Question: I am trying to get pyspark working on Windows.
I think I have all the necessary files installed such as Scala, Java 8 and Spark.
Unfortunately I am coming across this error when I run 'spark-submit'.
I think it has to do with a path problem but I am not sure. Any help would be appreciated.
Error:
'''
exception in thread "main" java.io.ioexception cannot run program "python" ...
'''

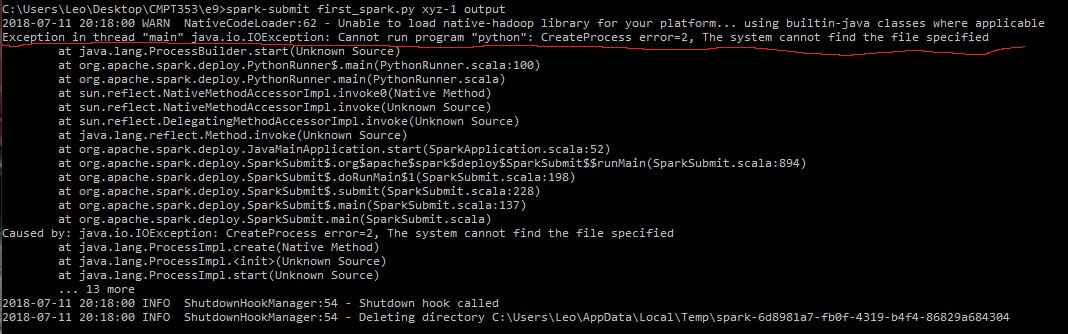
Answer: Have you set the correct path in your PATH variable ? also your question is already answered over here :-
<URL>
Hope this helps !!